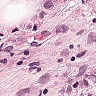
Metastatic tissue present: yes